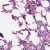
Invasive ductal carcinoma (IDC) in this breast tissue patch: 0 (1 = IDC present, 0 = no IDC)